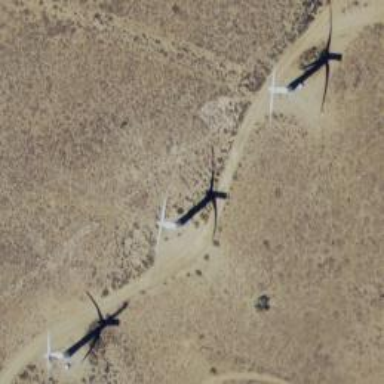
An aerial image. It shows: Wind power generator utilizing wind turbines.